Question: In my WP8 application I want to make a color inversion effect. I have no idea what tools I should use so I'll just explain what I want in a very general terms.
How it is supposed to work: say I have a 'UserControl' that consists of black rectangle and some white text on top of it. I want to apply to that user control that will invert colors of a part of 'UserControl' that it covers. Some invisible rectangle that spans say 50% of 'UserControl' and in that area background will be white and text will be black. I want it to be dynamic so I can change the area it covers at runtime.
Here's an image to illustrate this:

Inversion effect applied to a half of control.
I believe it's possible to achieve this by using two controls with same text, inverted colors and opacity mask but I wonder if this can be done in a more clean and direct way?
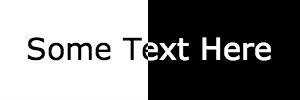
Answer: I think what you're looking for ideally would either be two 'TextBlocks' with 'OpacityMask' applied to the one on top like;
'''
<Grid MaxWidth="100">
<TextBlock Text="Hey check it out we can change object gradients! yay!" Foreground="Red"
TextWrapping="Wrap" HorizontalAlignment="Center" VerticalAlignment="Center"/>
<TextBlock Text="Hey check it out we can change object gradients! yay!" Foreground="Blue"
TextWrapping="Wrap" HorizontalAlignment="Center" VerticalAlignment="Center">
<TextBlock.OpacityMask>
<LinearGradientBrush StartPoint="0.1,0.1" EndPoint="0.75,0.75">
<LinearGradientBrush.GradientStops>
<GradientStop Offset="0.322" Color="Black"/>
<GradientStop Offset="0.739" Color="Transparent"/>
</LinearGradientBrush.GradientStops>
</LinearGradientBrush>
</TextBlock.OpacityMask>
</TextBlock>
</Grid>
'''
Or you could just apply a 'LinearGradientBrush' directly to the 'Foreground' (or 'Background' of other element) itself like;
'''
<Border Width="100" Height="50">
<Border.Background>
<LinearGradientBrush StartPoint="0.062,0.552" EndPoint="0.835,0.548">
<LinearGradientBrush.GradientStops>
<GradientStop Offset="0.5" Color="White"/>
<GradientStop Offset="0.5" Color="Black"/>
</LinearGradientBrush.GradientStops>
</LinearGradientBrush>
</Border.Background>
<TextBlock Text="Hello World!" HorizontalAlignment="Center" VerticalAlignment="Center">
<TextBlock.Foreground>
<LinearGradientBrush StartPoint="0.1,0.1" EndPoint="0.75,0.75">
<LinearGradientBrush.GradientStops>
<GradientStop Offset="0.5" Color="Black"/>
<GradientStop Offset="0.5" Color="White"/>
</LinearGradientBrush.GradientStops>
</LinearGradientBrush>
</TextBlock.Foreground>
</TextBlock>
</Border>
'''
or gettin 80's style fancy;
'''
<Border Width="100" Height="50">
<Border.Background>
<LinearGradientBrush StartPoint="0.472,0.047" EndPoint="0.47,0.942">
<LinearGradientBrush.GradientStops>
<GradientStop Offset="0.541" Color="White"/>
<GradientStop Offset="0.548" Color="Black"/>
</LinearGradientBrush.GradientStops>
</LinearGradientBrush>
</Border.Background>
<TextBlock Text="Hello World!" HorizontalAlignment="Center" VerticalAlignment="Center">
<TextBlock.Foreground>
<LinearGradientBrush StartPoint="0.472,0.047" EndPoint="0.47,0.942">
<LinearGradientBrush.GradientStops>
<GradientStop Offset="0.631" Color="Black"/>
<GradientStop Offset="0.635" Color="White"/>
</LinearGradientBrush.GradientStops>
</LinearGradientBrush>
</TextBlock.Foreground>
</TextBlock>
</Border>
'''
Give that a shot, hope this helps.